You are looking at the wavelet scalogram of a bearing's acceleration signal. Based on the visible evidence, which condition applies: normal, inner_race, outer_race, ball?
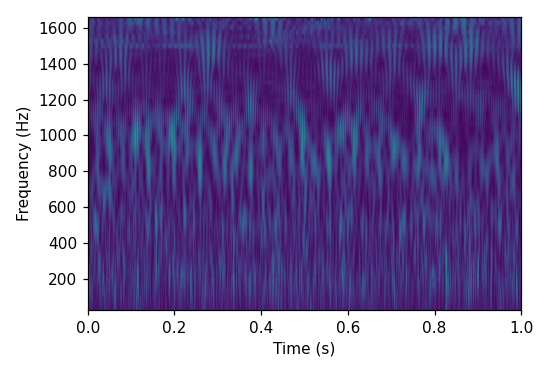
Answer: inner_race